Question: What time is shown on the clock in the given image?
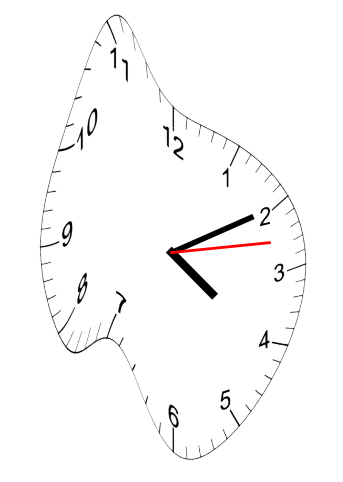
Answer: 04:10:13